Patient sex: M
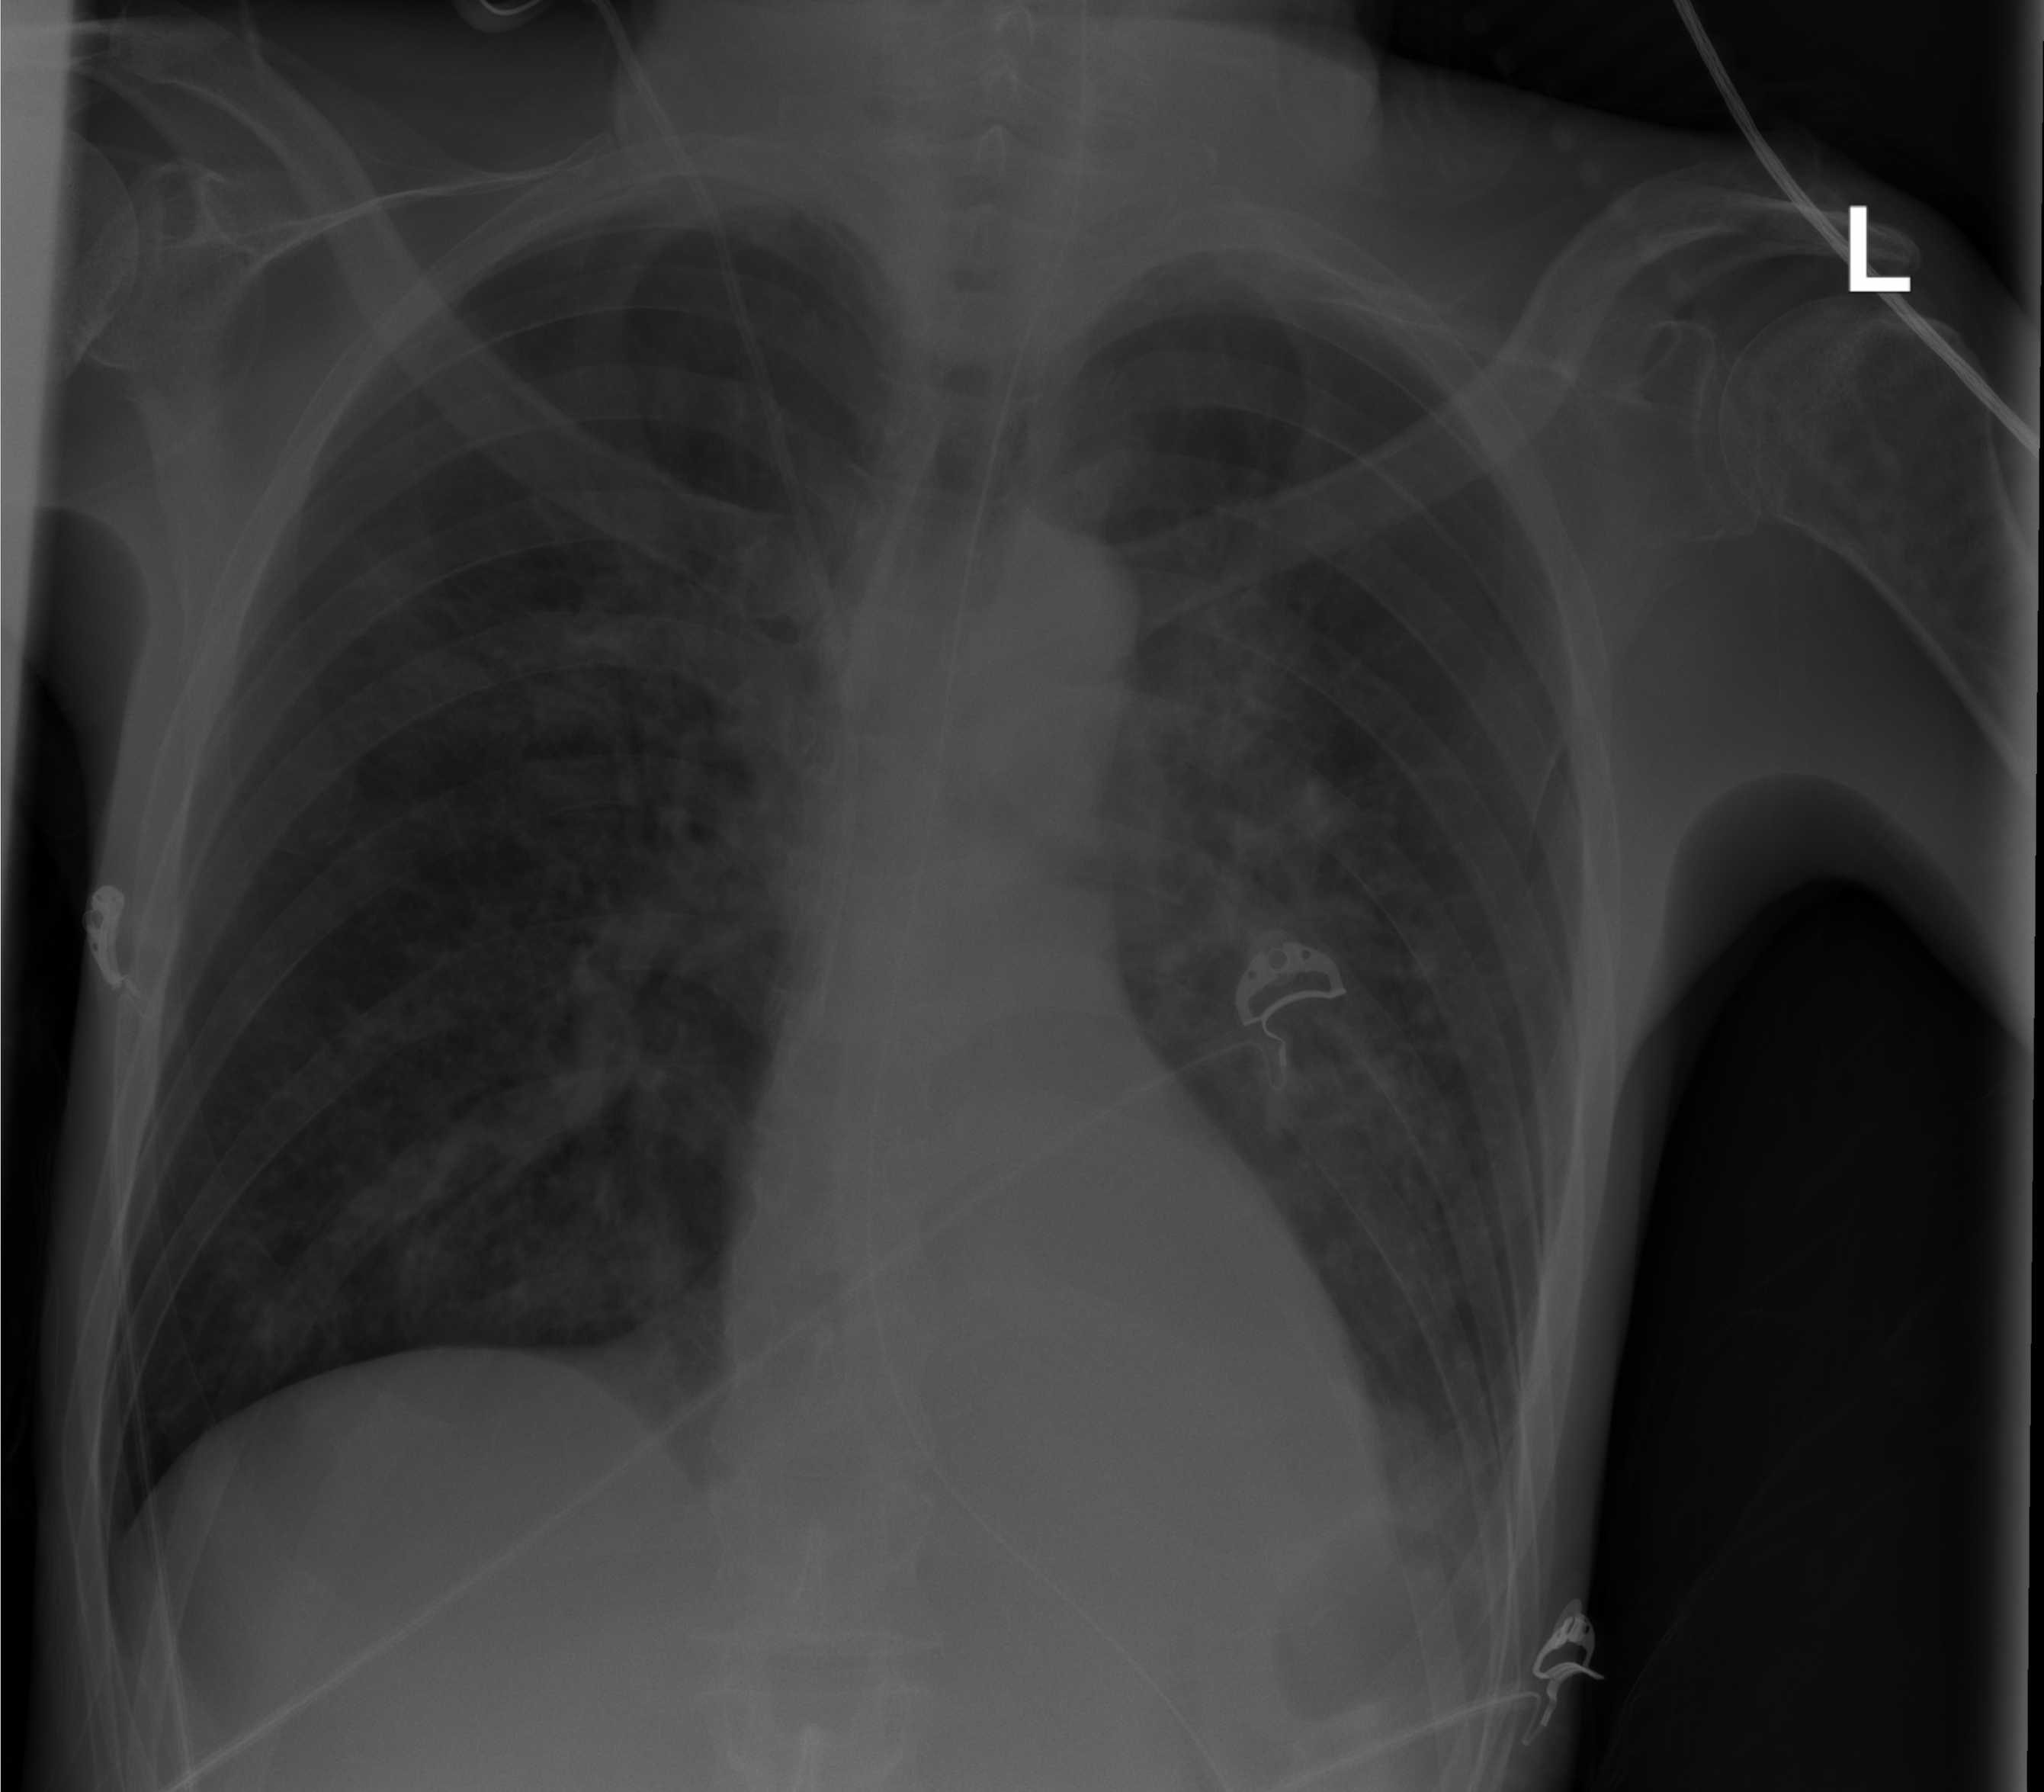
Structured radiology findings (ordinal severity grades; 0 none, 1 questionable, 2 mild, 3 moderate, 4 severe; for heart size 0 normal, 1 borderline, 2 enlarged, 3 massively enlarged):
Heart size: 0
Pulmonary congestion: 0
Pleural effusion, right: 0
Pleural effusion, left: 0
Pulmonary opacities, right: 2
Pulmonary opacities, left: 3
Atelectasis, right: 2
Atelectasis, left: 2